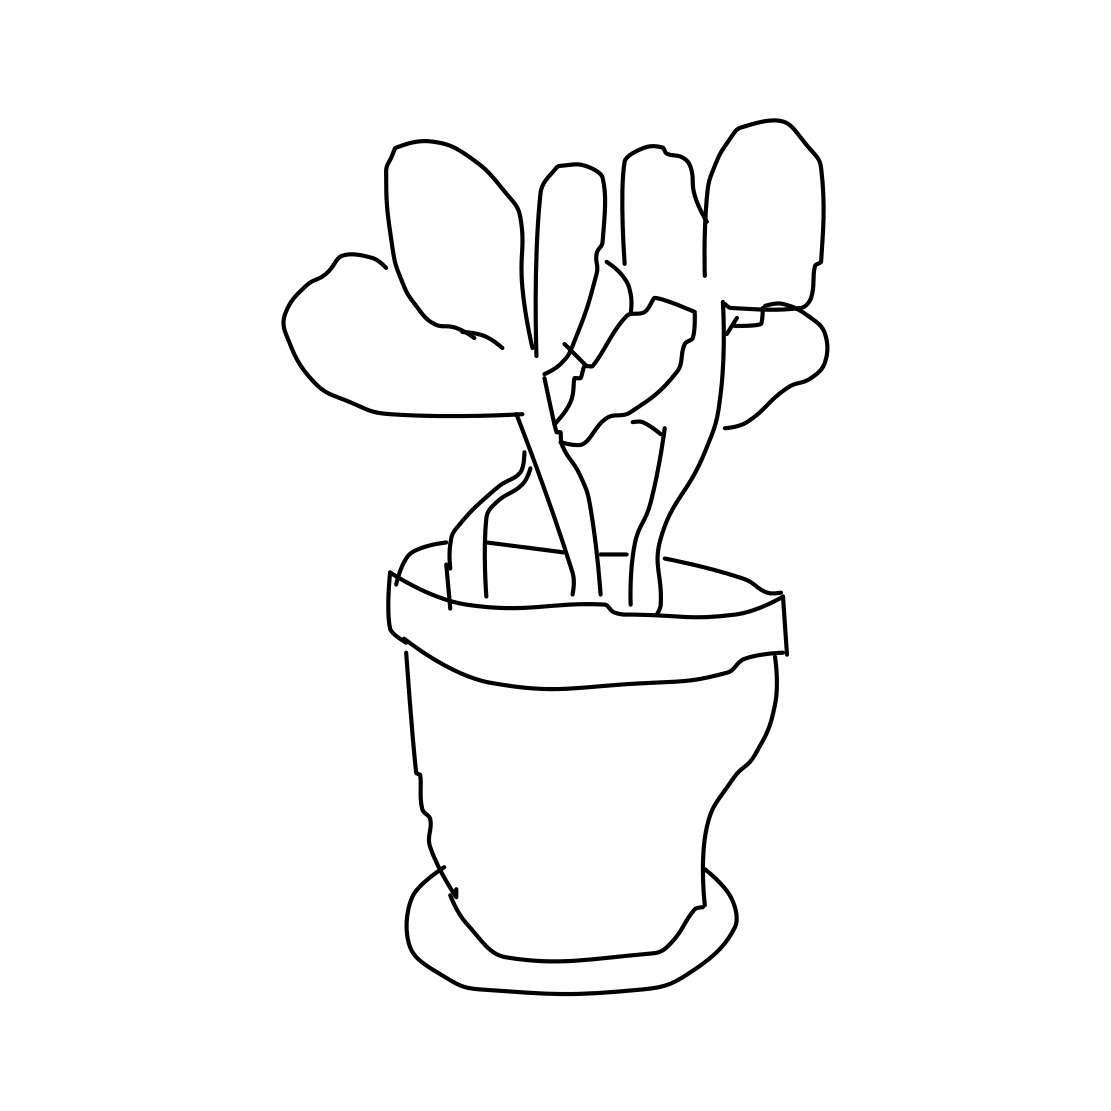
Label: potted plant